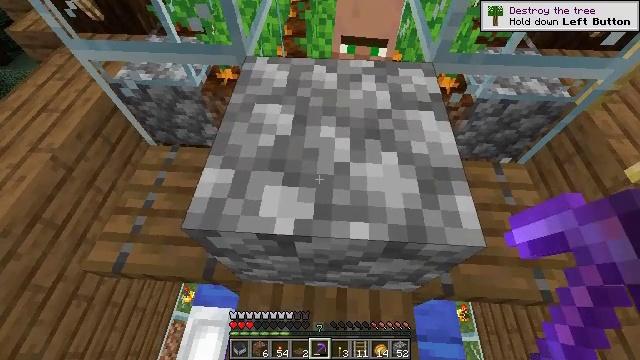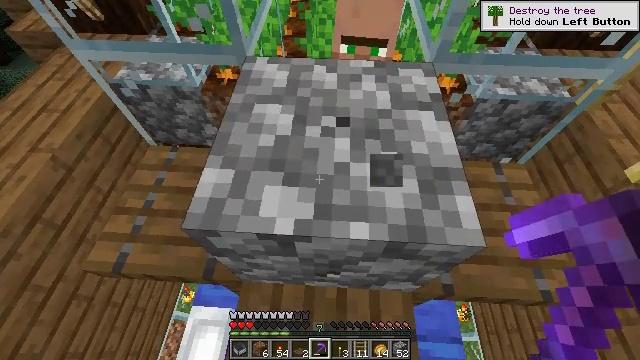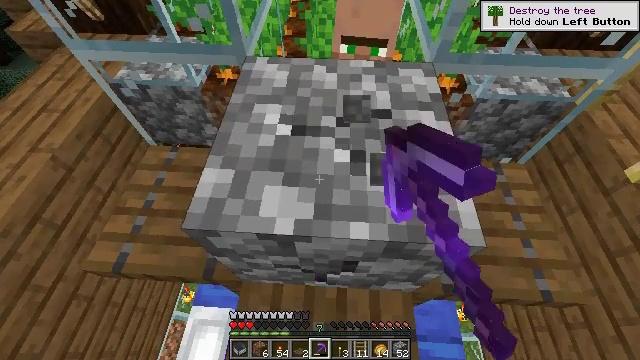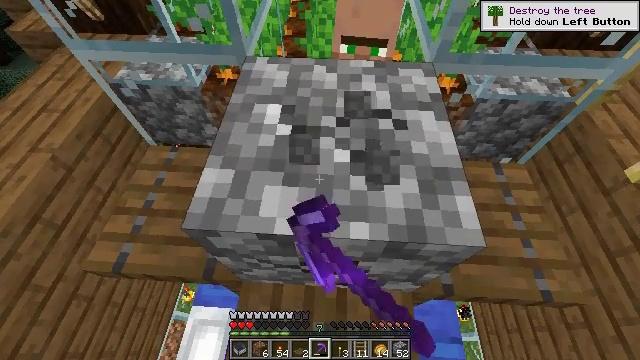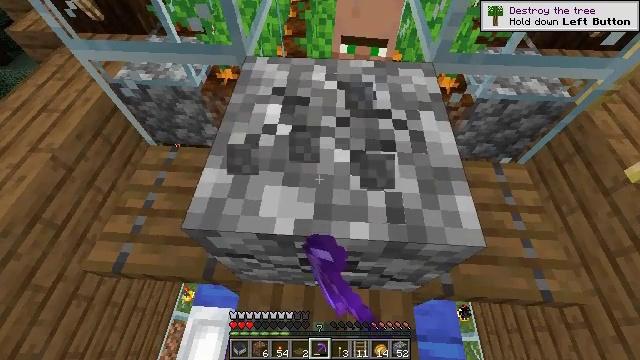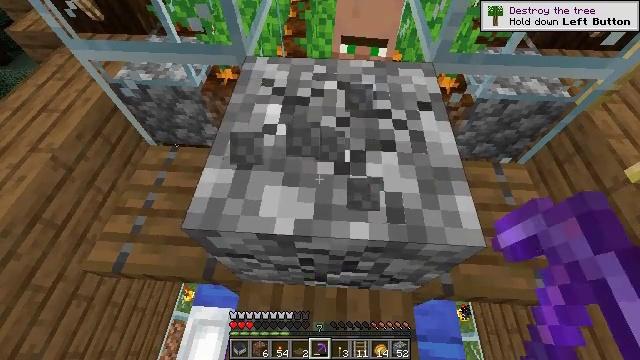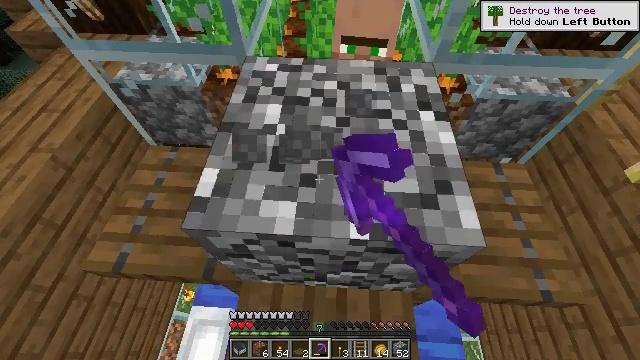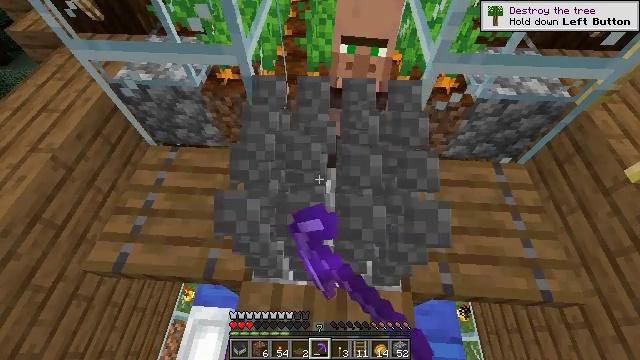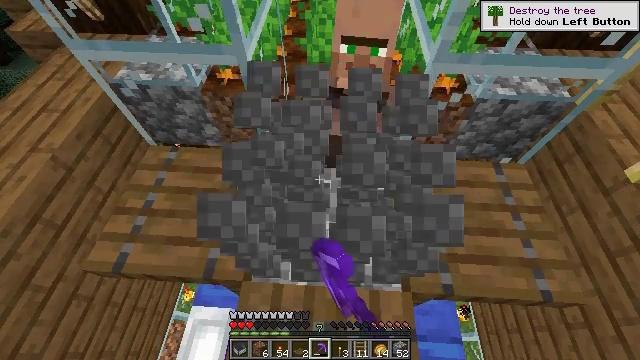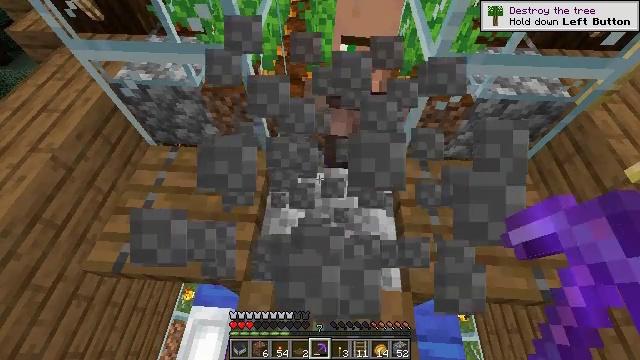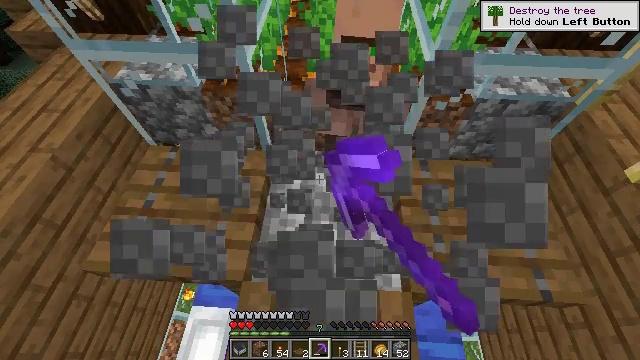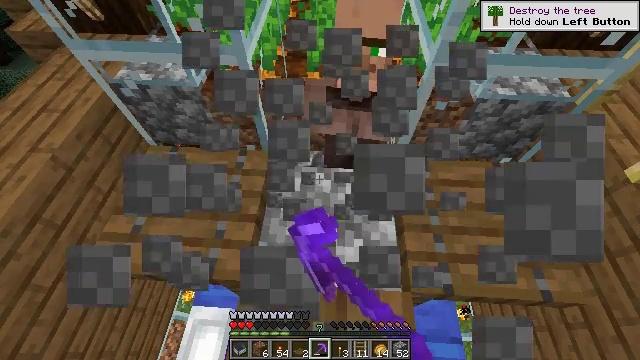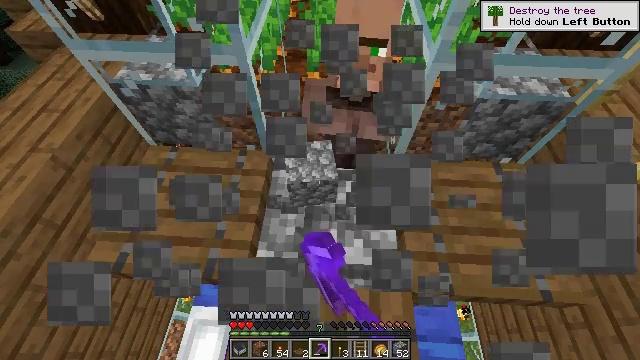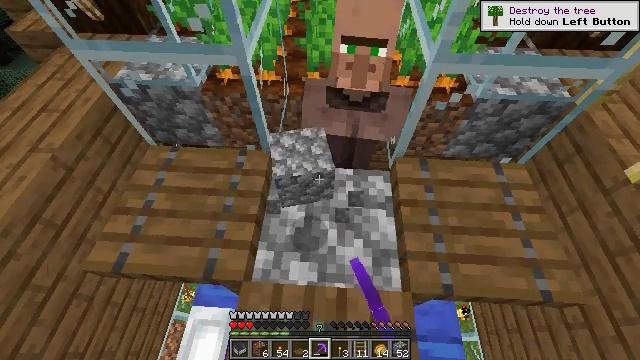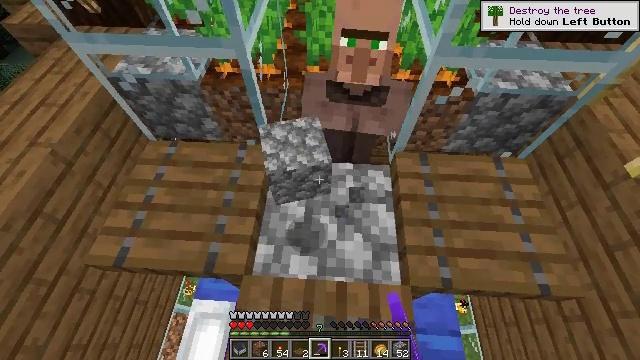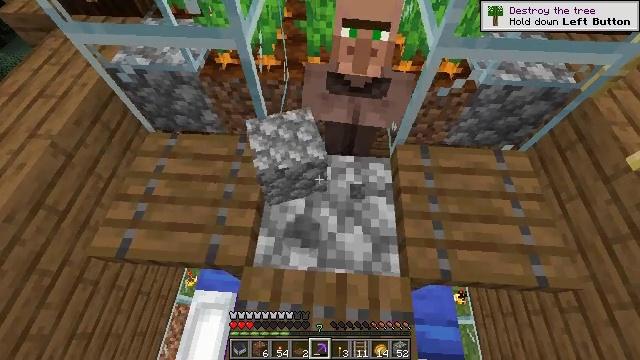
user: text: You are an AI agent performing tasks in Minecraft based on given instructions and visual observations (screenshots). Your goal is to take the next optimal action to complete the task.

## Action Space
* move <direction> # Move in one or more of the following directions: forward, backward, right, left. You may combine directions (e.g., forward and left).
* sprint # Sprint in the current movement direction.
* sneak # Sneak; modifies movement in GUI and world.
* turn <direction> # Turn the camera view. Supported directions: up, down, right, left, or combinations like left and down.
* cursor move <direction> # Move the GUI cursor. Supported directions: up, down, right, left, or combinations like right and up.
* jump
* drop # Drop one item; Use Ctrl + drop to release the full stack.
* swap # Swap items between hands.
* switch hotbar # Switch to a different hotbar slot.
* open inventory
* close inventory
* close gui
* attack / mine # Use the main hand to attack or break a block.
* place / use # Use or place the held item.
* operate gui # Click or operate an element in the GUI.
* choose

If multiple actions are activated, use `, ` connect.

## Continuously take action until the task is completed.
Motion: motion action
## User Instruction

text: Mine cobblestone underground.
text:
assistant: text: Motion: attack / mine
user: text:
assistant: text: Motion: attack / mine
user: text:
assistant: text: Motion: attack / mine
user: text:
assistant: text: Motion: attack / mine
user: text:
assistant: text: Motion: attack / mine
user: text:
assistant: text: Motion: attack / mine
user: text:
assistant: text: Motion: attack / mine
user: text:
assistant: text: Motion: attack / mine
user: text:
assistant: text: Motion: attack / mine
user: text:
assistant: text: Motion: attack / mine
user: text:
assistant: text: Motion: attack / mine
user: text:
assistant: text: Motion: attack / mine
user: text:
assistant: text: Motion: no_op
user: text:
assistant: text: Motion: turn down
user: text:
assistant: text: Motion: turn down
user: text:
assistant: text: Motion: no_op
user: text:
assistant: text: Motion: turn down
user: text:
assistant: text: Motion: turn down
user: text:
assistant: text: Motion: turn down
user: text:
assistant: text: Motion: no_op
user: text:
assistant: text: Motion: no_op
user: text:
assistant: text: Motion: attack / mine
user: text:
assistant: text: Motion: attack / mine
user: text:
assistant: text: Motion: attack / mine
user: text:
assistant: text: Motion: attack / mine
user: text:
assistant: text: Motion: attack / mine
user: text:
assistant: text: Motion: attack / mine
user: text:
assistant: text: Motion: attack / mine
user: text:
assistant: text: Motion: attack / mine
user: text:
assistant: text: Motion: attack / mine